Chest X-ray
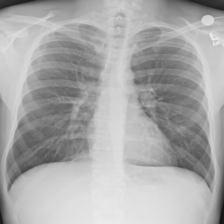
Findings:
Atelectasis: negative
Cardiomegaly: negative
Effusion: negative
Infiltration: negative
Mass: negative
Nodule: negative
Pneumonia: negative
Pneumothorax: negative
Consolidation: negative
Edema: negative
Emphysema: negative
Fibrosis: negative
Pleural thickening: negative
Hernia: negative